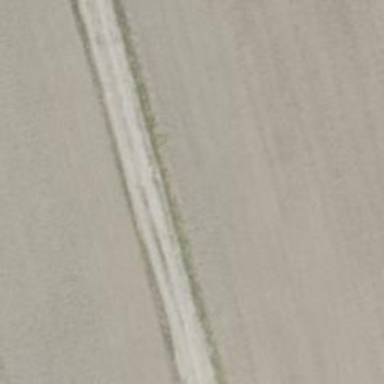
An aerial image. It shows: Track with grade 5 tracktype.